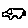
Label: car